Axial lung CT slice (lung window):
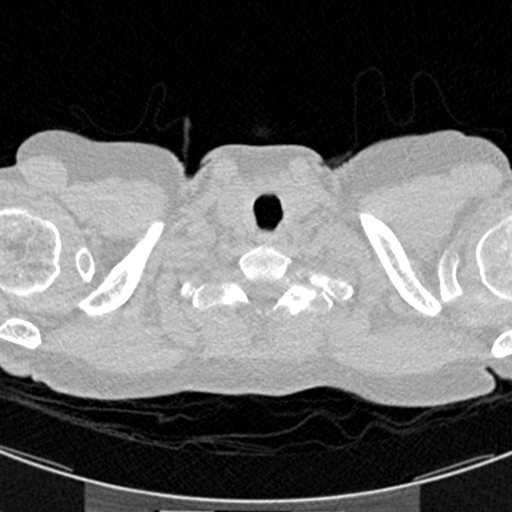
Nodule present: no